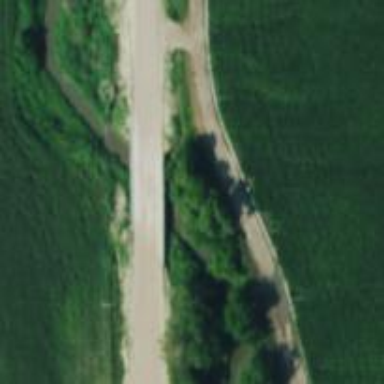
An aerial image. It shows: Tertiary road with bridge.